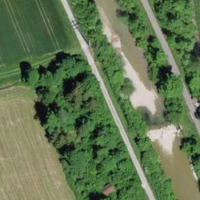
EUNIS habitat code: 15
Species observed at this site:
Aegopodium podagraria